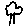
Label: tree